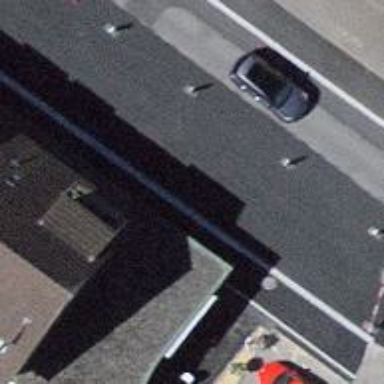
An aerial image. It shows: Bus stop with shelter. It is platform for public transport.